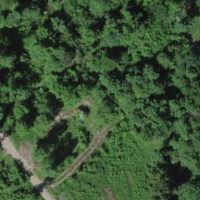
EUNIS habitat code: 44
Species observed at this site:
Juglans regia
Cornus sanguinea
Ichthyosaura alpestris